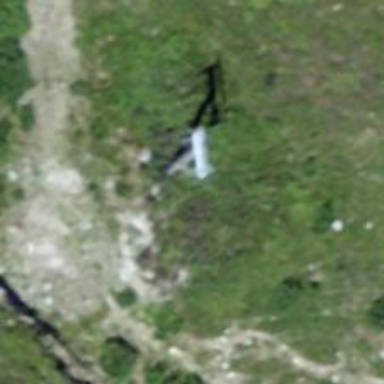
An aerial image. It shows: Pylon for aerialway.